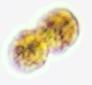
Label: Margalefidinium